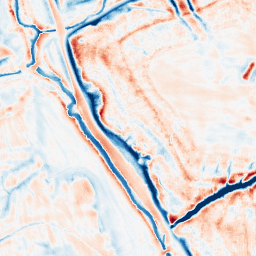
Category: edge_preserving
Decomposition family: bilateral
Decomposition parameters: d: 21
sigma_color: 100
sigma_space: 150
Upsampling method: fft_zeropad
Upsampling parameters: scale: 2
Upsampling scale: 2